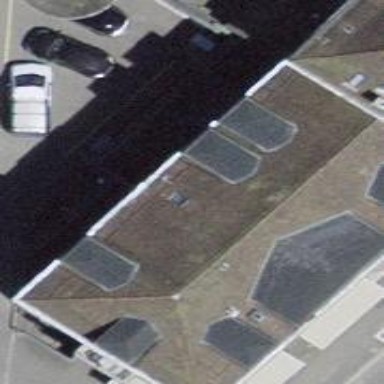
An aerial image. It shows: Hipped-roof building with apartments.